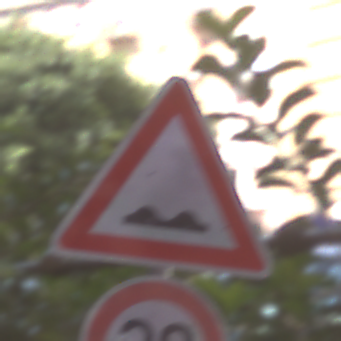
Verkehrszeichen: UnebeneFahrbahn
Zusatzzeichen unten: Geschwindigkeit30
Umgebung: Outdoor, Urban
Tageszeit: MorningAfternoon
Wetter: Clear
Licht: Natural
Jahreszeit: NotSpecified
Kontrast: LowContrast